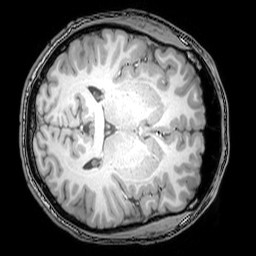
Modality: T1w
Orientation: axial
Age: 23
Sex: male
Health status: healthy
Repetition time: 0.081 s
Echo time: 0.037 s